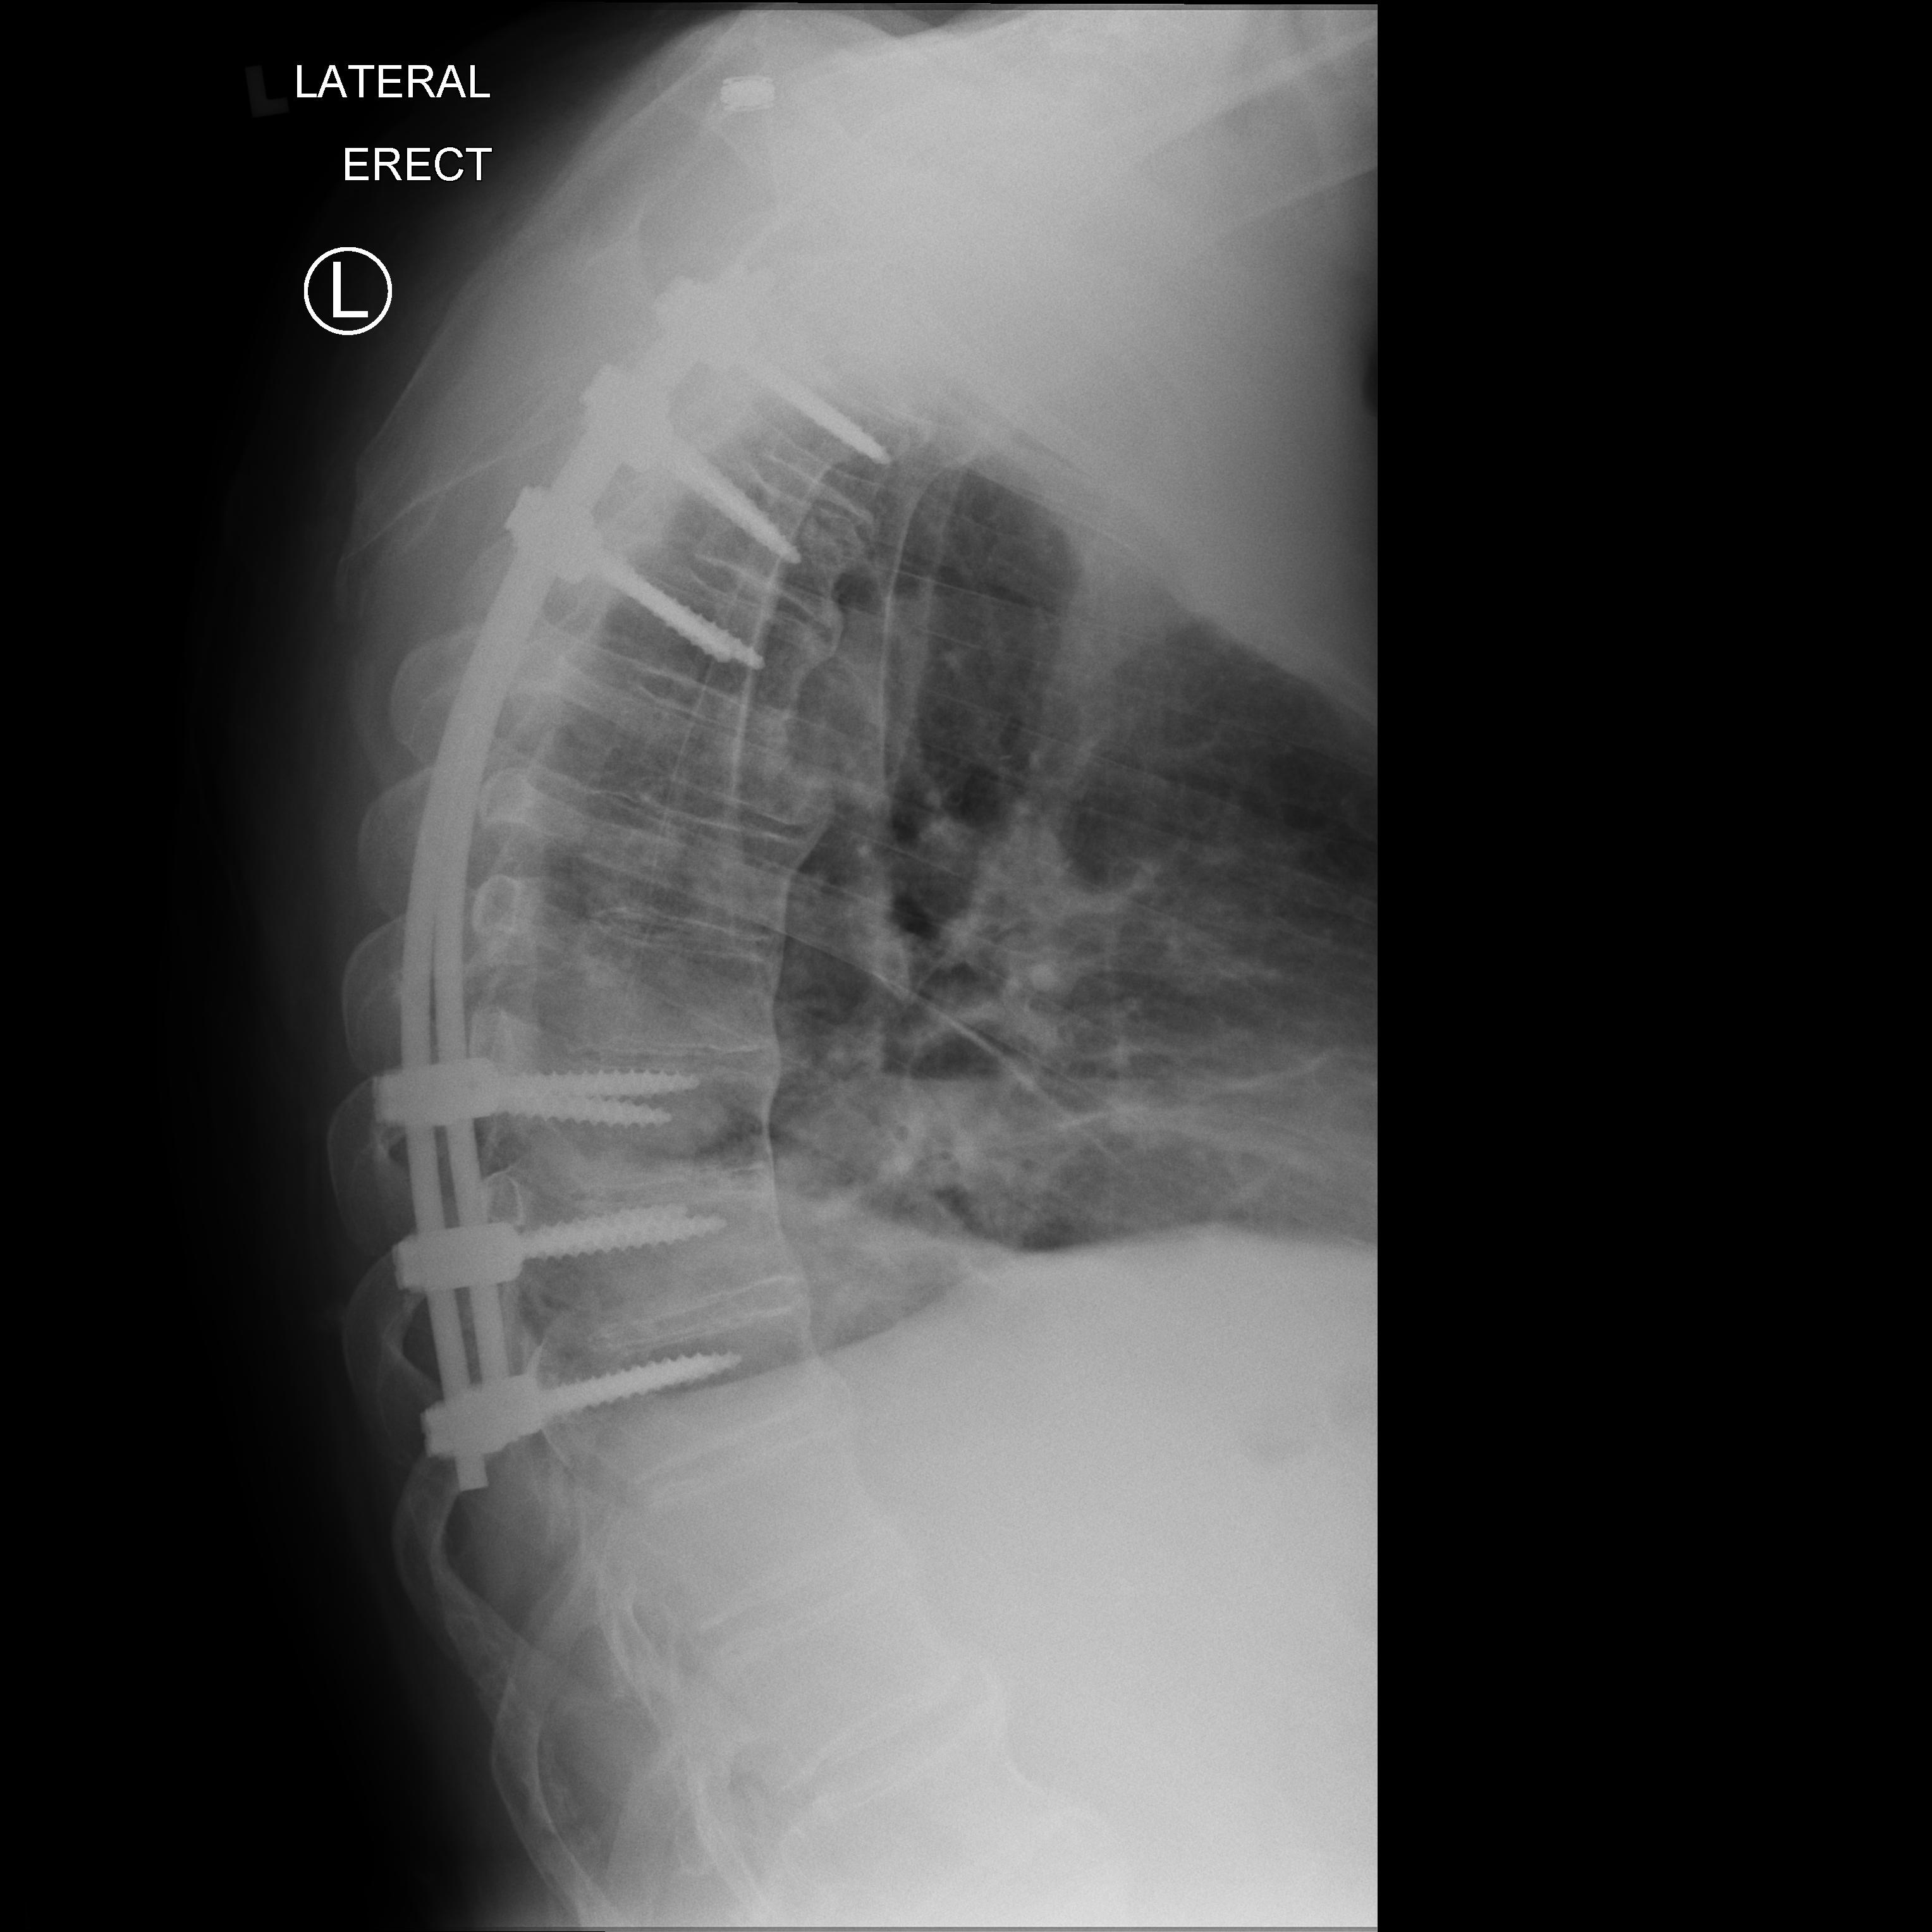
View: LATERAL
Implant manufacturer: Depuy expedium (Synthes)